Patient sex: M
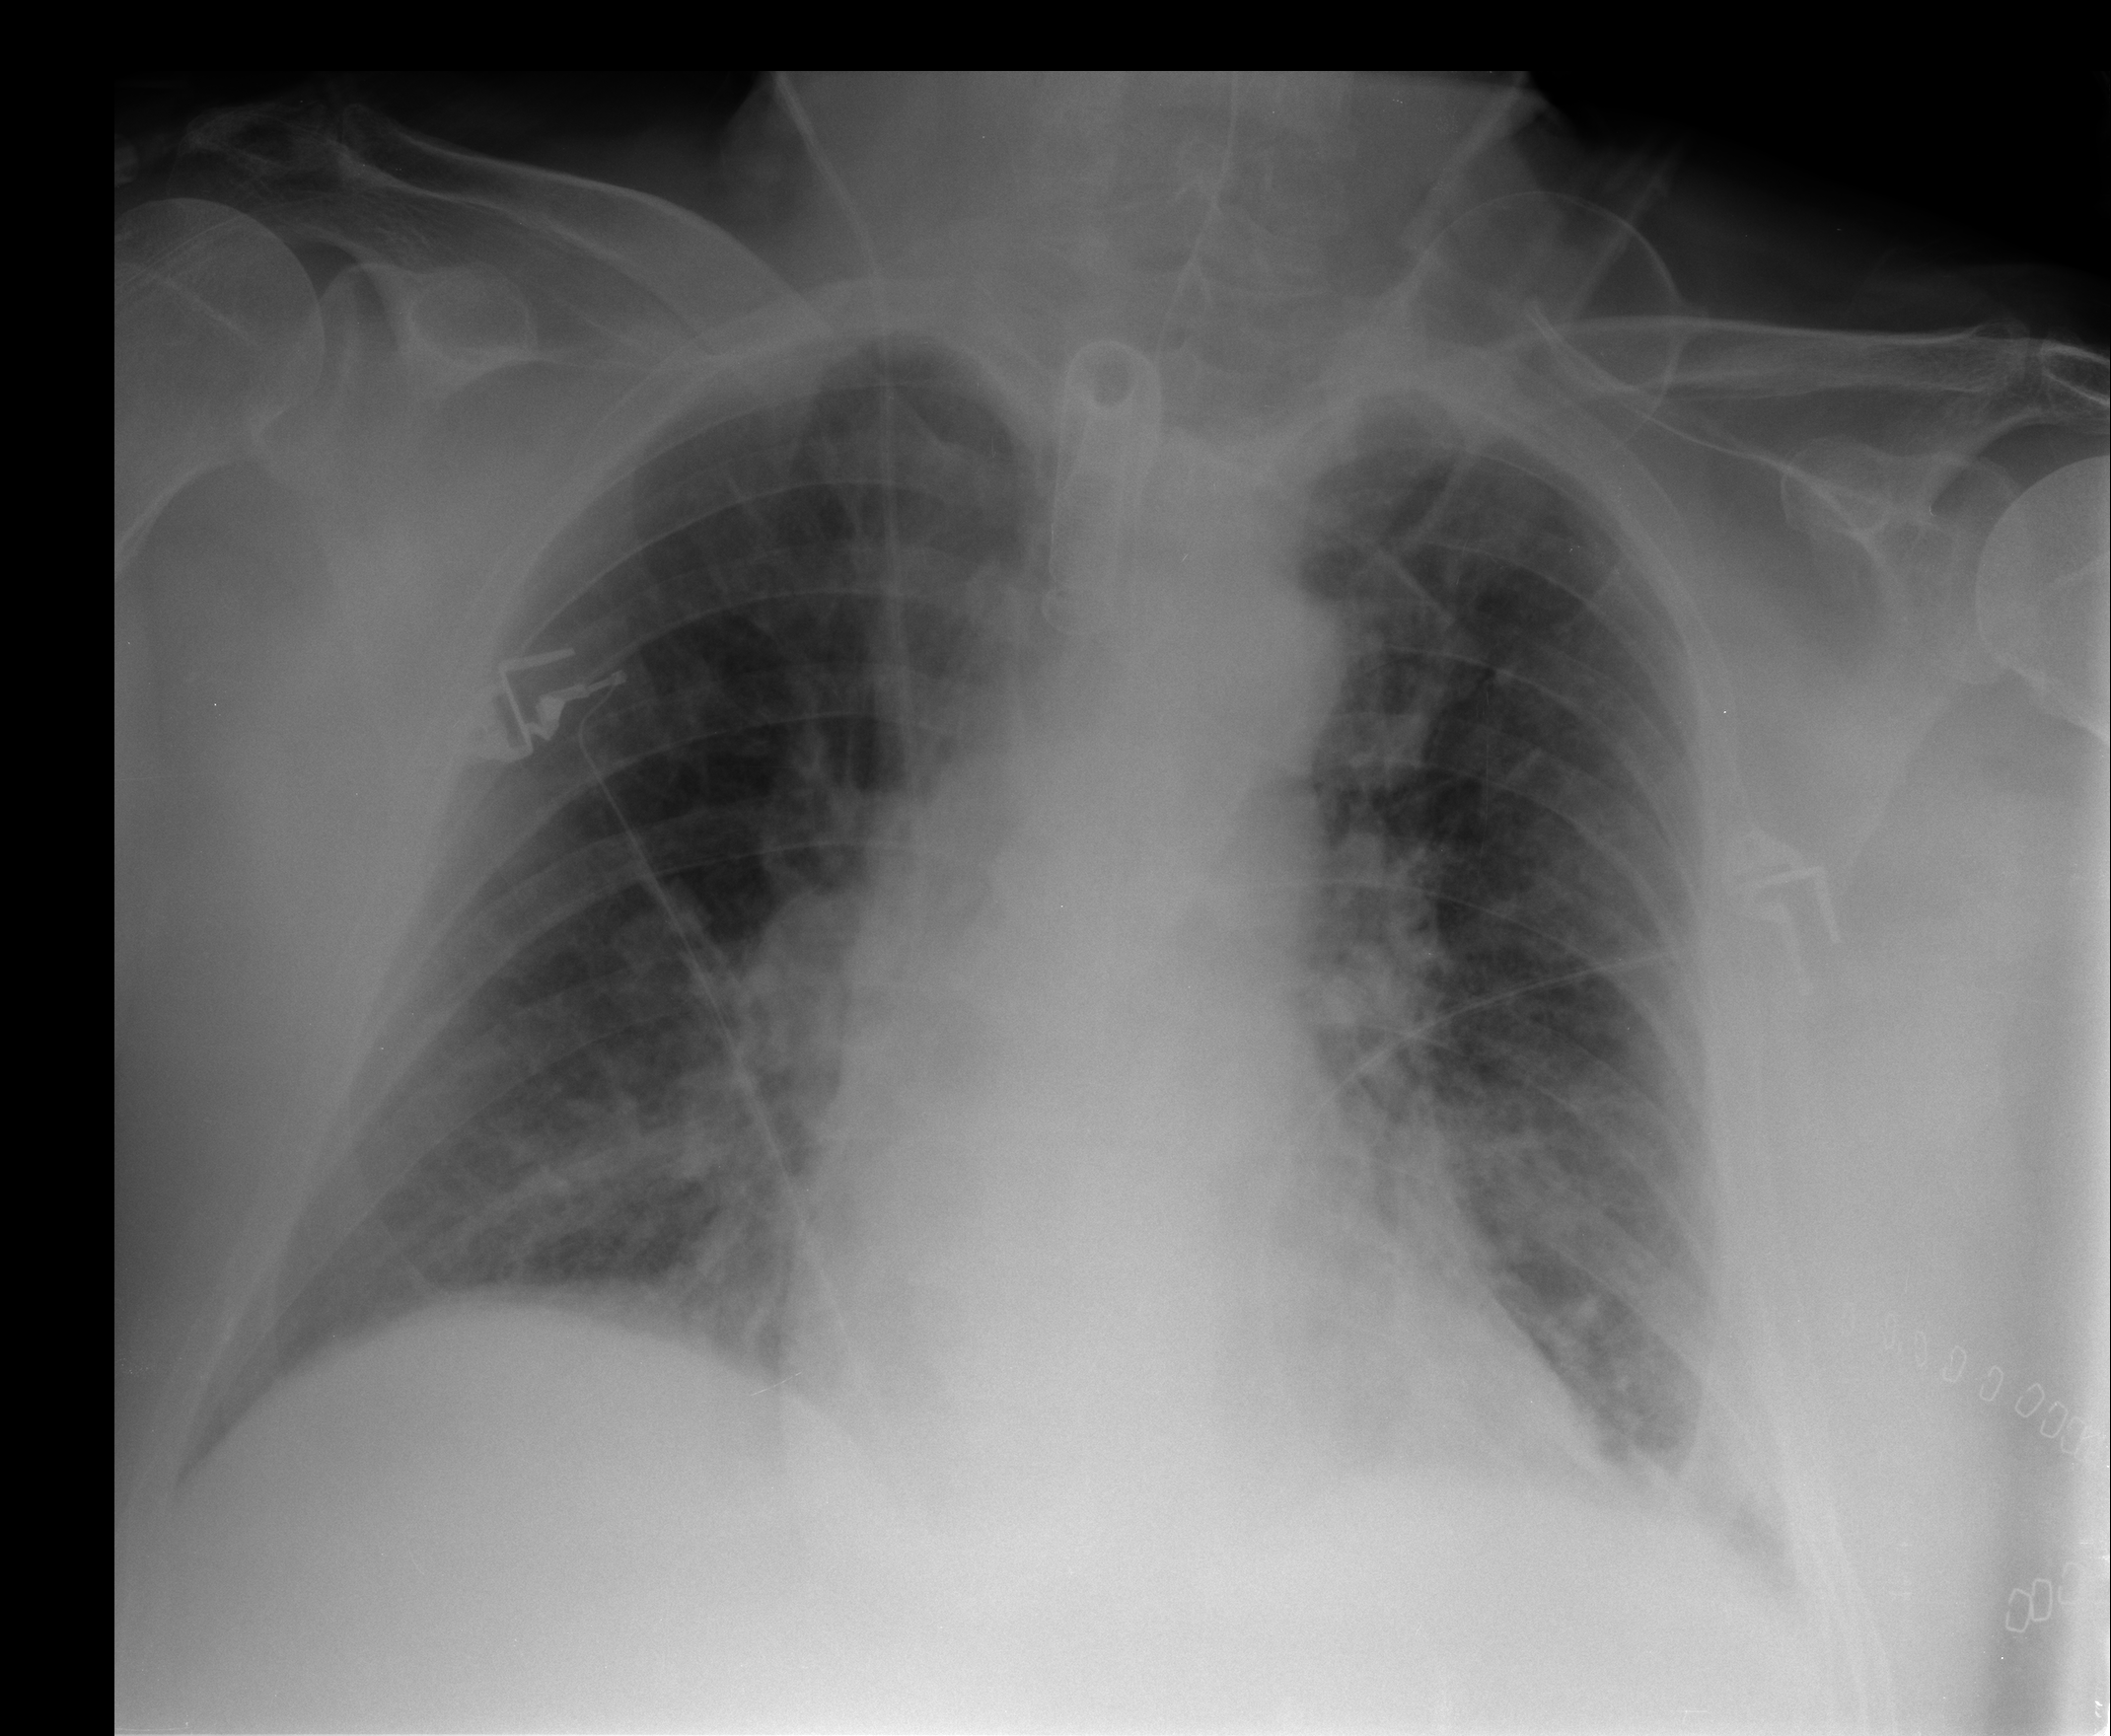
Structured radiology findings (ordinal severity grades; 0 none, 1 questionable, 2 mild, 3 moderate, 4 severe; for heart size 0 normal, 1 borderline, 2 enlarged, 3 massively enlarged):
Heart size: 0
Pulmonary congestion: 2
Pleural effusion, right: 0
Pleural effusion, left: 2
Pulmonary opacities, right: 0
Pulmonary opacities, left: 0
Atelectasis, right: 2
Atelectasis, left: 2